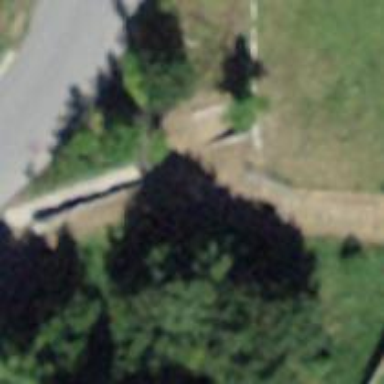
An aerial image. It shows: Set of steps on the road.